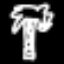
Label: palm tree